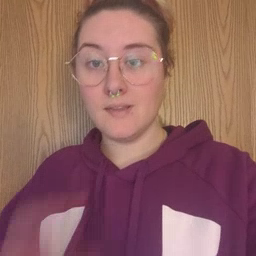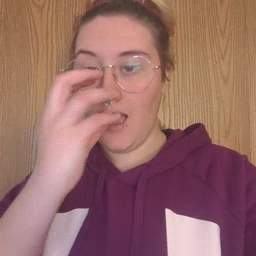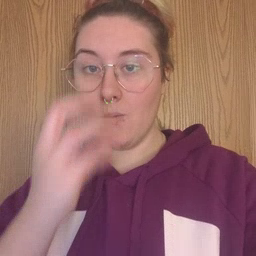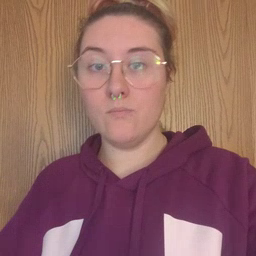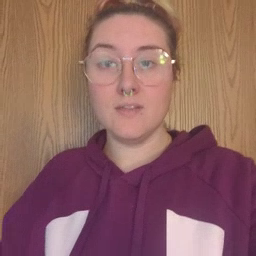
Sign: clown